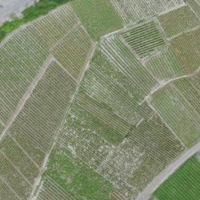
EUNIS habitat code: 40
Species observed at this site:
Pernis apivorus
Parus major
Linaria cannabina
Milvus migrans
Phoenicurus ochruros
Garrulus glandarius
Passer domesticus
Corvus corax
Buteo buteo
Falco tinnunculus
Ptyonoprogne rupestris
Turdus merula